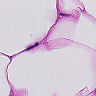
Metastatic tissue present: no